Field crop: tomato
Growth stage: 2
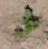
Species: solanum